Field crop: maize
Growth stage: 1
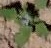
Species: chenopodium